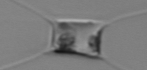
Label: Chaetoceros_similis